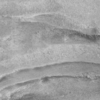
Label: not_dusty